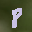
Label: 8